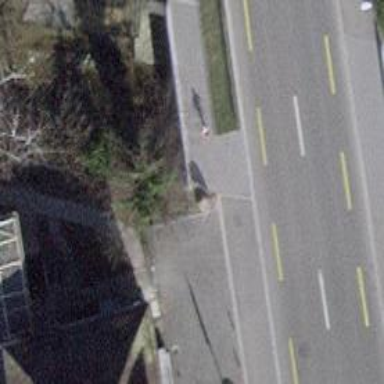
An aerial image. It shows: Sidewalk bridge over footway road.